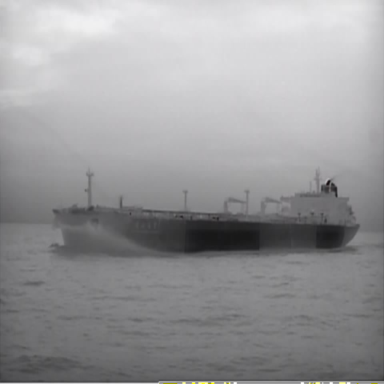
There is a liner in the infrared image.